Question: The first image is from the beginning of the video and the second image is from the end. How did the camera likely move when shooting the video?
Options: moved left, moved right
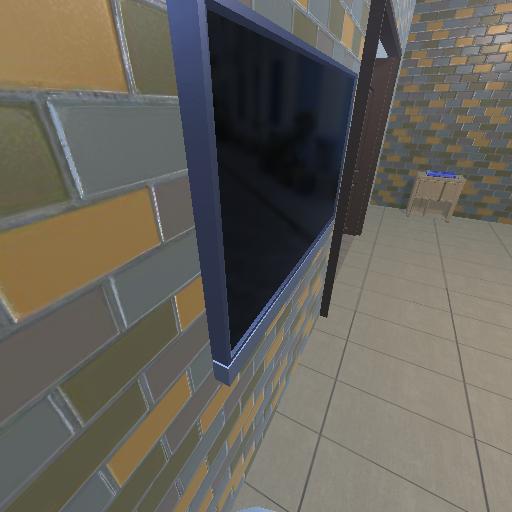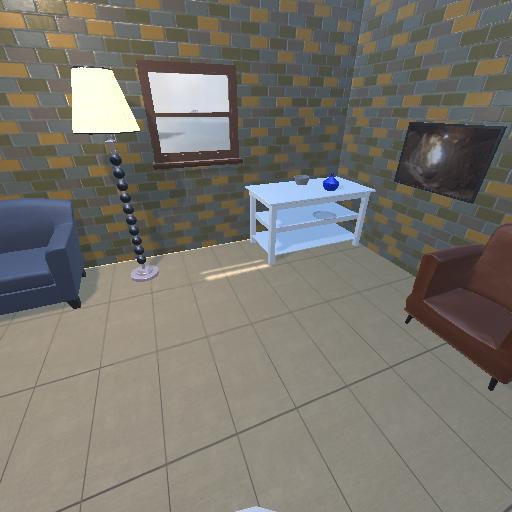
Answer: moved left